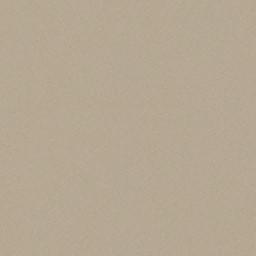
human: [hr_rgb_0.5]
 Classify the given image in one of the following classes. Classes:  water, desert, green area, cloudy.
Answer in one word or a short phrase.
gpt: desert